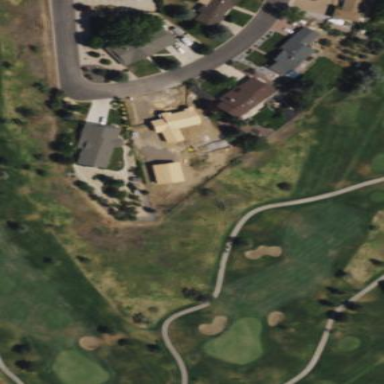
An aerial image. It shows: Golf fairway surrounded by grass.